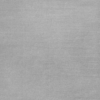
Label: dusty